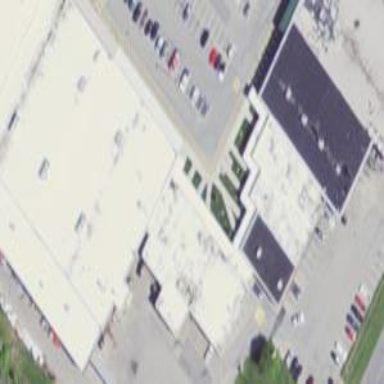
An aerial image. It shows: Cinema building.